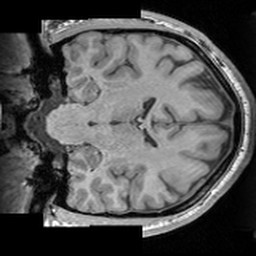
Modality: T1w
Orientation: coronal
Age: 27
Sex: male
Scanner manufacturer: siemens
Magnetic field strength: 3 T
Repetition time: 1.63 s
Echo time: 0.00311 s